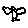
Label: bird